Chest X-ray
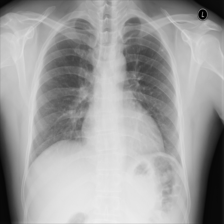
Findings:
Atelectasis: negative
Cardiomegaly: negative
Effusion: negative
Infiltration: negative
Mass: negative
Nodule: negative
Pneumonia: negative
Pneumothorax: negative
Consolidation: negative
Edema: negative
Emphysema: negative
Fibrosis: negative
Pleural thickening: negative
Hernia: negative